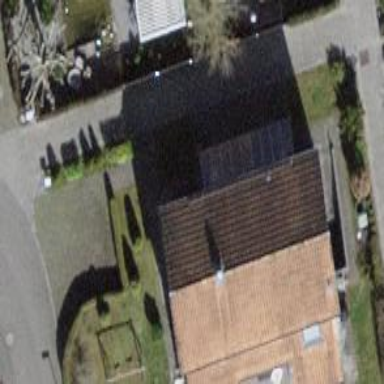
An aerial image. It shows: Building with tiled roof.